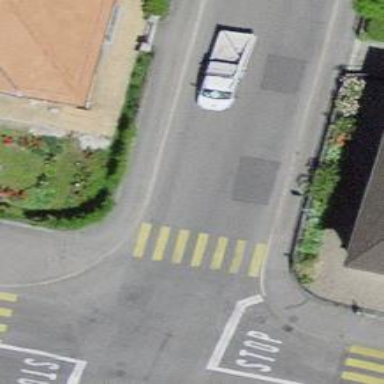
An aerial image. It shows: Marked crossing on the road.